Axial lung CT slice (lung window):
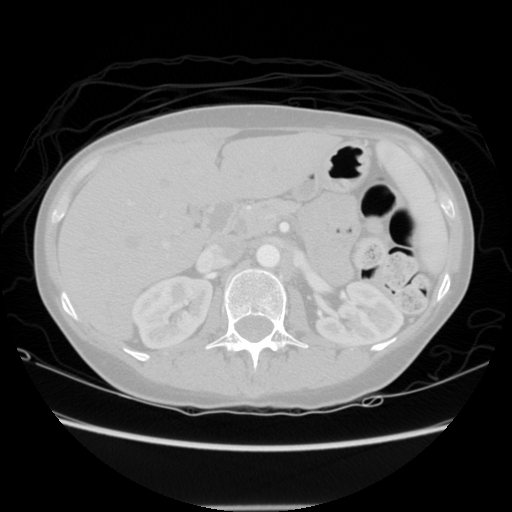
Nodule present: no